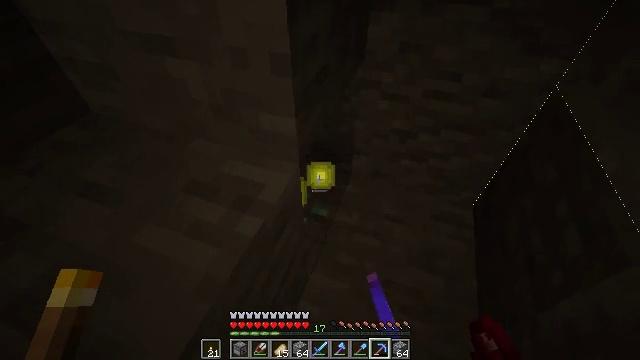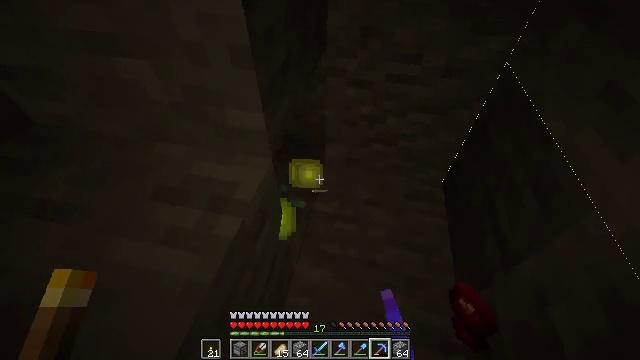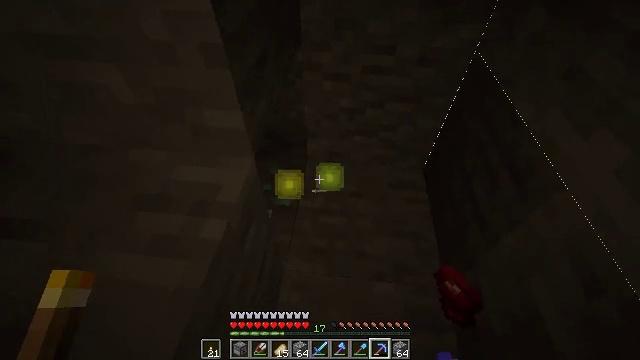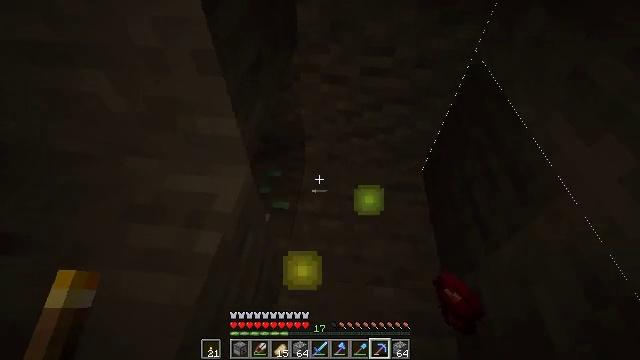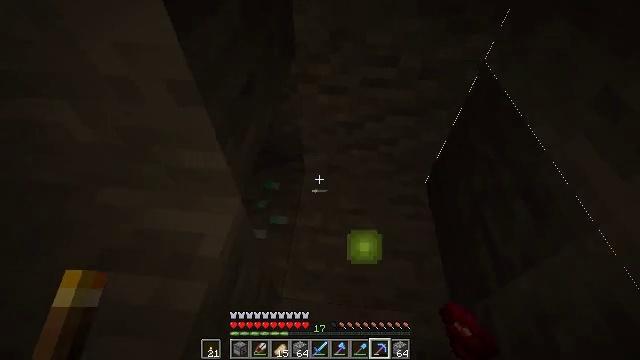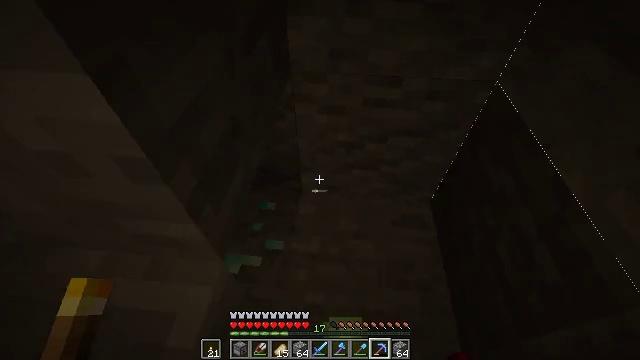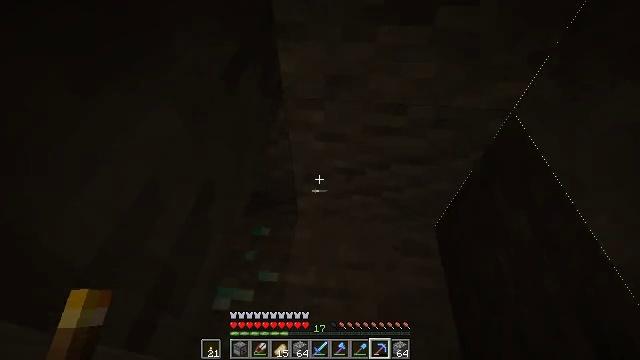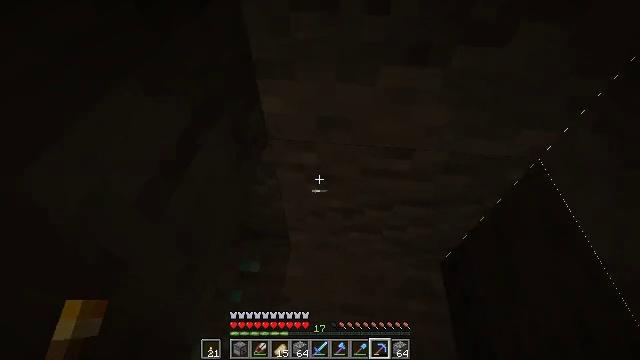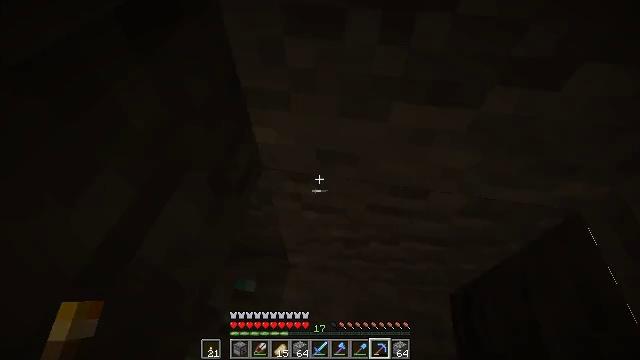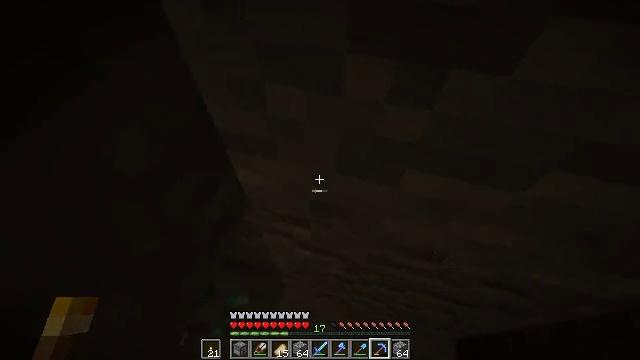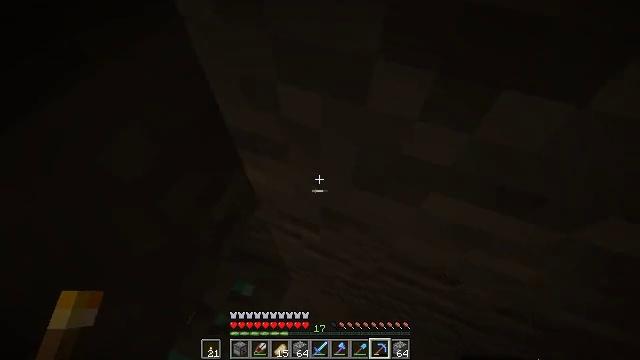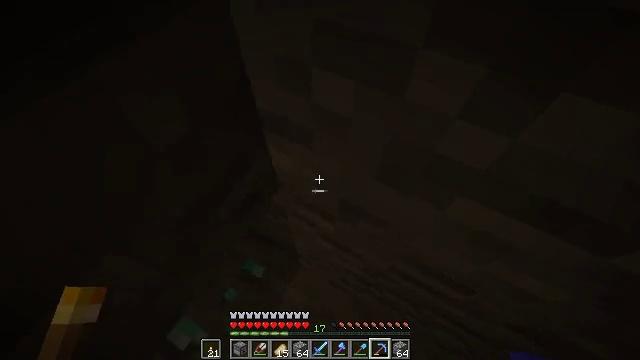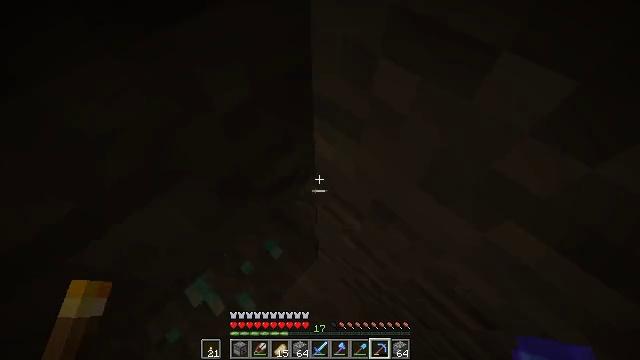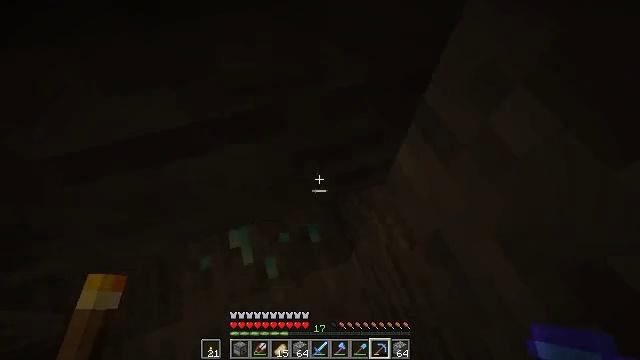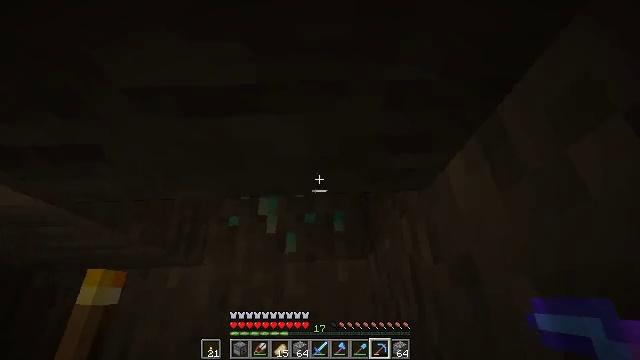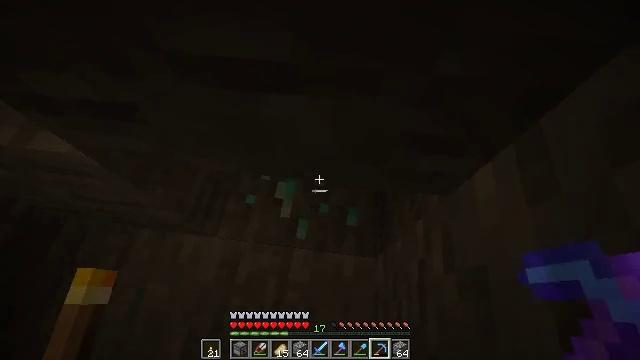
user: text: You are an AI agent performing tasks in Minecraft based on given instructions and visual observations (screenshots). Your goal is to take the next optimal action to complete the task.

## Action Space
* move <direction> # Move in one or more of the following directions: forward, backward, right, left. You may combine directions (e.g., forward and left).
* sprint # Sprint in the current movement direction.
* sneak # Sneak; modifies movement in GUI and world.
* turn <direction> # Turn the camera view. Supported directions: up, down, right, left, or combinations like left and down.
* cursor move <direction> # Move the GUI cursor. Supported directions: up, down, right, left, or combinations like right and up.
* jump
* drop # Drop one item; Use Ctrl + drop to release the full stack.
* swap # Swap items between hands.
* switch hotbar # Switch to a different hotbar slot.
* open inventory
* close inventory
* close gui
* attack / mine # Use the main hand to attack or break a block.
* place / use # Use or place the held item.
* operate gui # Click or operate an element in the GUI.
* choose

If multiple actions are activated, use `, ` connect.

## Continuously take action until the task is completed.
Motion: motion action
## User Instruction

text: Extract diamond ore blocks.
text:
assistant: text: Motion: turn right and down
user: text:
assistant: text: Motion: turn right and down
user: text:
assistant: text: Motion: move forward
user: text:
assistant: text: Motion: move forward
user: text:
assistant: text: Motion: move forward
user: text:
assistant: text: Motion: move forward
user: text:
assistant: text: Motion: move forward
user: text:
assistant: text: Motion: move forward, turn left and down
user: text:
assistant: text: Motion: move forward, turn left and down
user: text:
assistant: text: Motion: move forward, turn left and down
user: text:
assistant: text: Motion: move forward, turn left and down
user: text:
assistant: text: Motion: turn left
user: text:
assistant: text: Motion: turn left
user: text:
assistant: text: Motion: turn left and down
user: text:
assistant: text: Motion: turn left and down
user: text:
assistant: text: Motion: turn left and down
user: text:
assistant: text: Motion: no_op
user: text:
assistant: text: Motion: attack / mine
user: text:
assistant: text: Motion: attack / mine
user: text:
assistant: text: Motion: turn down, attack / mine
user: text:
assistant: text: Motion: turn down, attack / mine
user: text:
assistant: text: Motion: attack / mine
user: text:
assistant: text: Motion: attack / mine
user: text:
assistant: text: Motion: attack / mine
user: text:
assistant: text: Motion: attack / mine
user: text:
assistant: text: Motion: turn down, attack / mine
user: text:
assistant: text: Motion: attack / mine